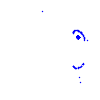
Particle: pion